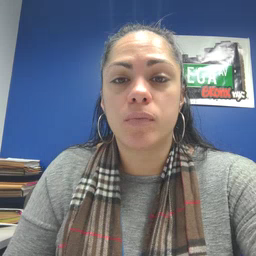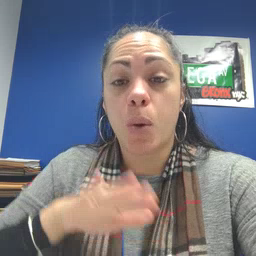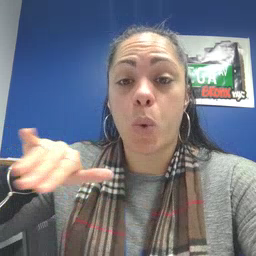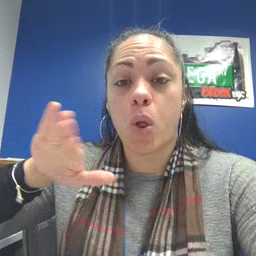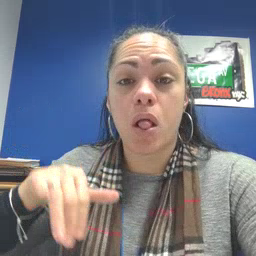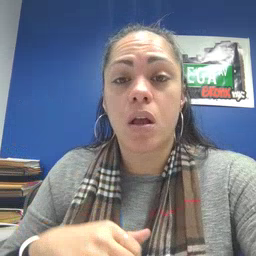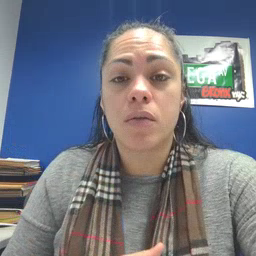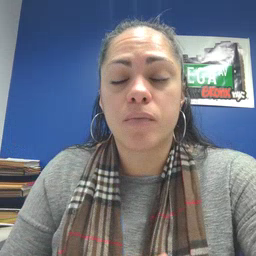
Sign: pool